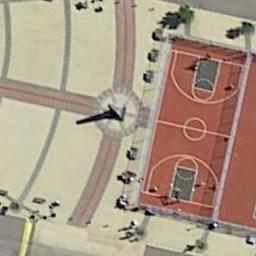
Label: basketball_court